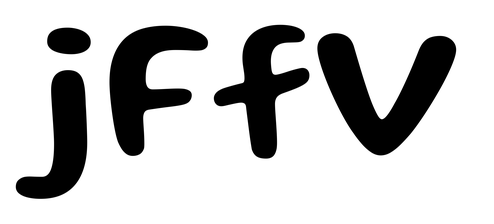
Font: Gluten_Medium